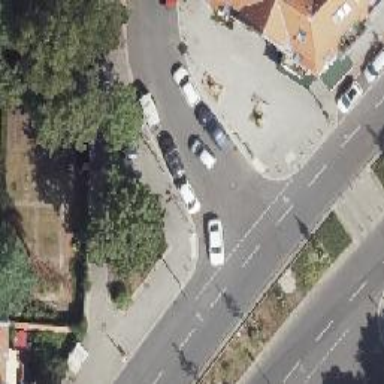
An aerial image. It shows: Unmarked crossing on asphalt footway.